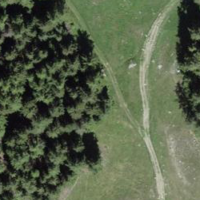
EUNIS habitat code: 43
Species observed at this site:
Tussilago farfara